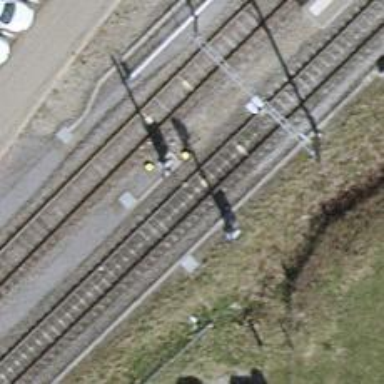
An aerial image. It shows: Railway signal.